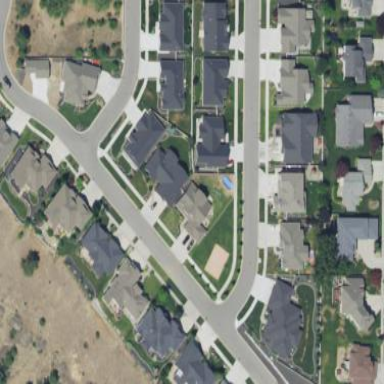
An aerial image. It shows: Residential area composed of single-family homes.